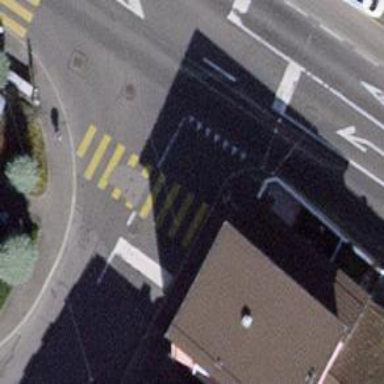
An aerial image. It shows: Crossing with traffic signals.